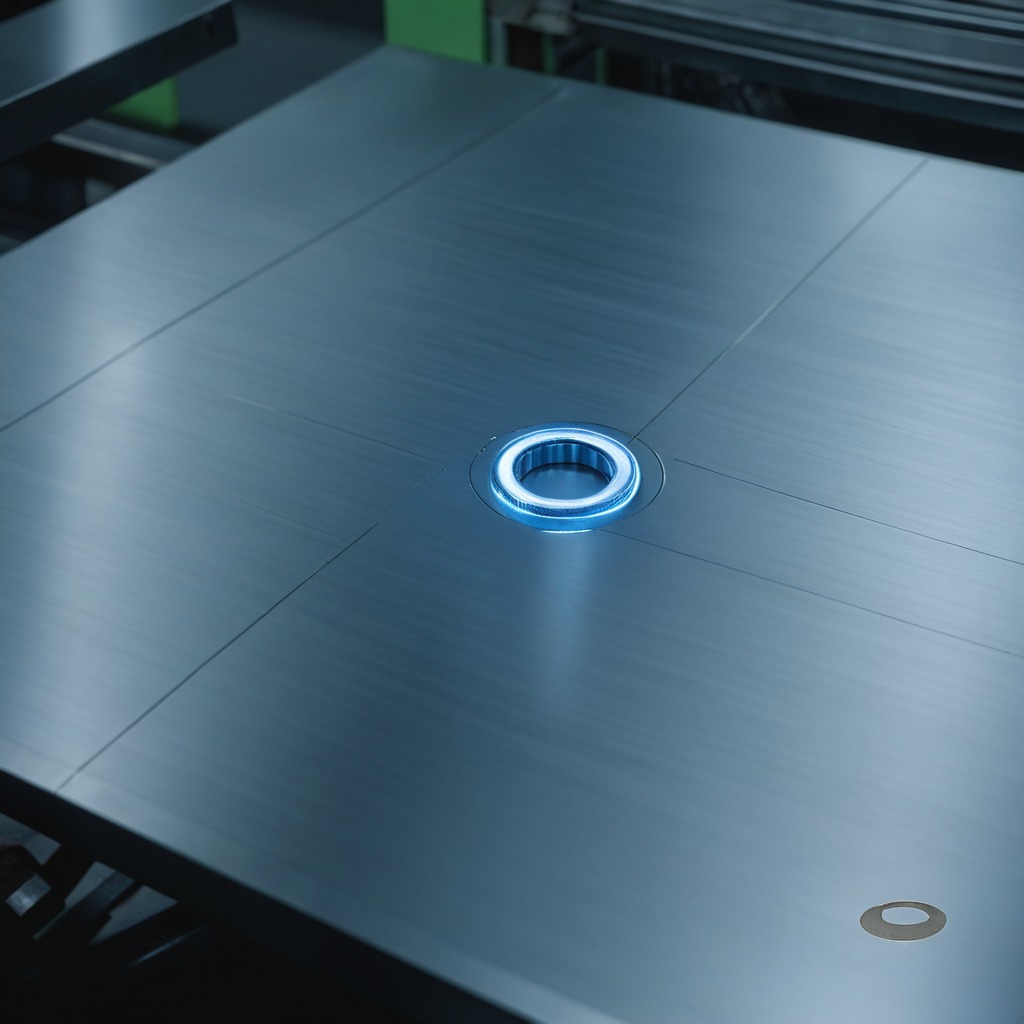
A flat metal washer lies on a metal table in a machine shop under fluorescent lights.